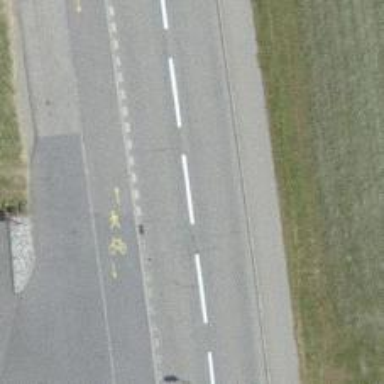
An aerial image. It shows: Bus stop with designated public transport stop position.